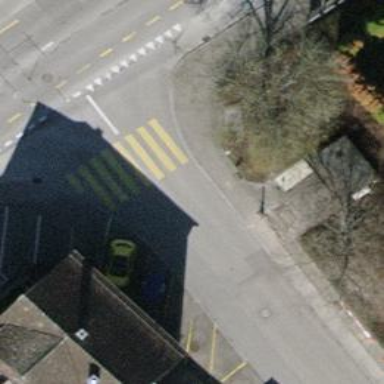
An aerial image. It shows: Marked zebra crossing on the road.